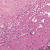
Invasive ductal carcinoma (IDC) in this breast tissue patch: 0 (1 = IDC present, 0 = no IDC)